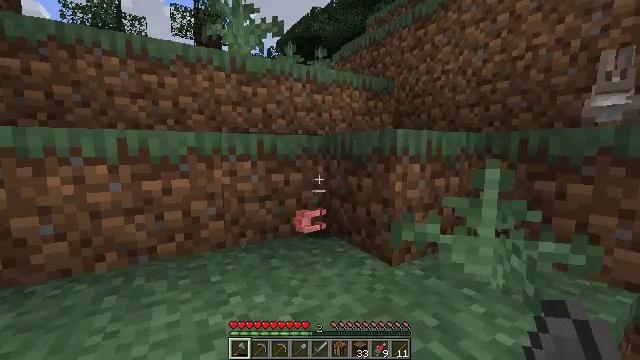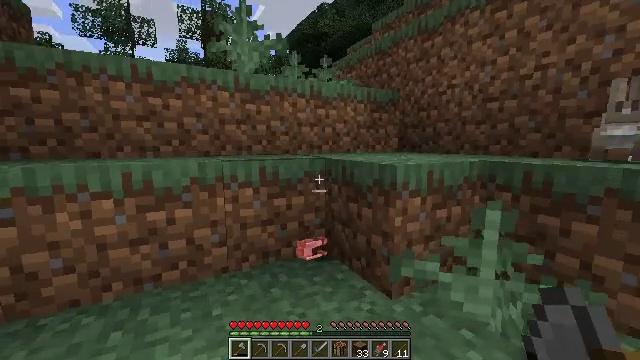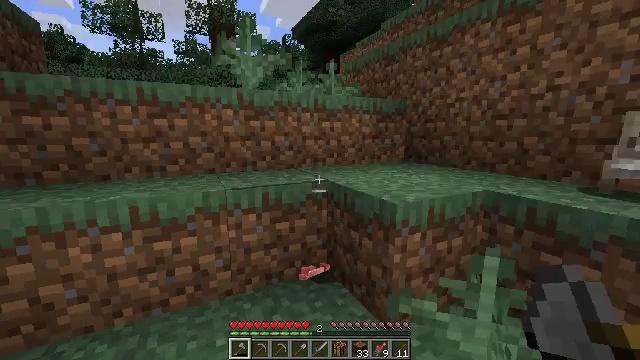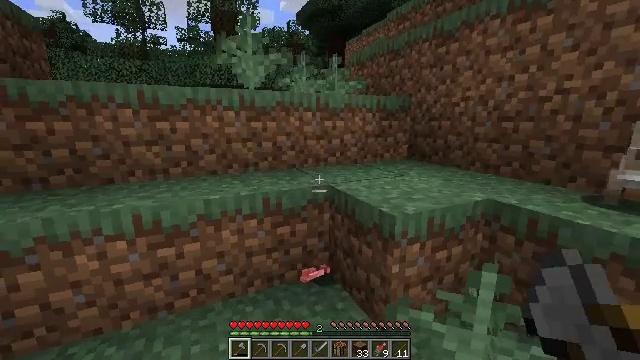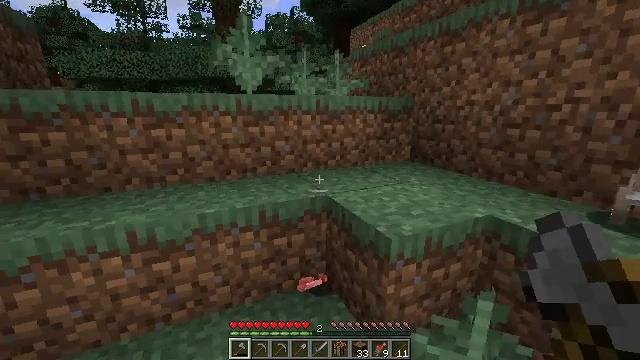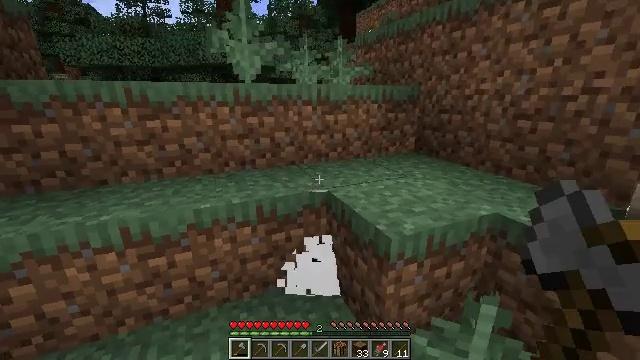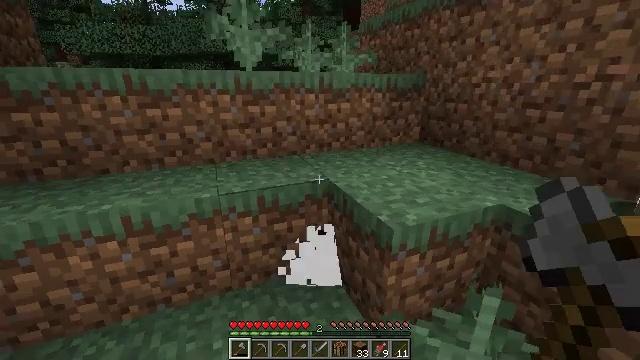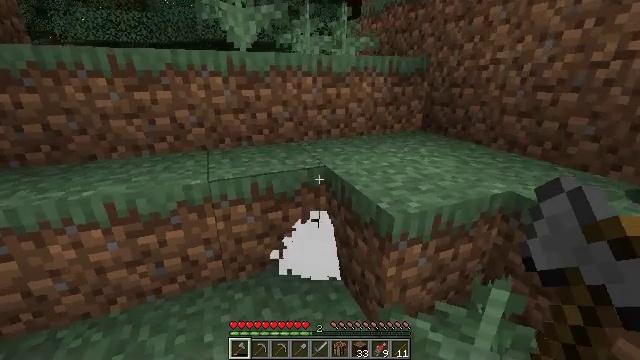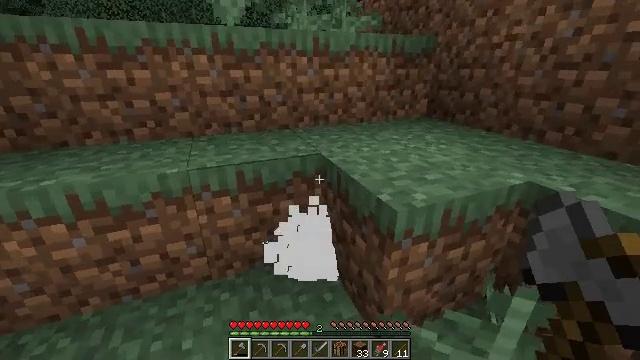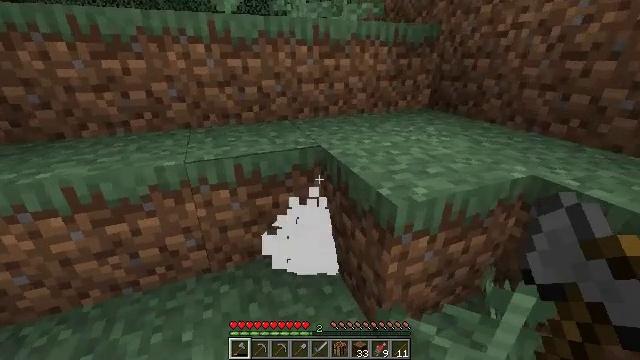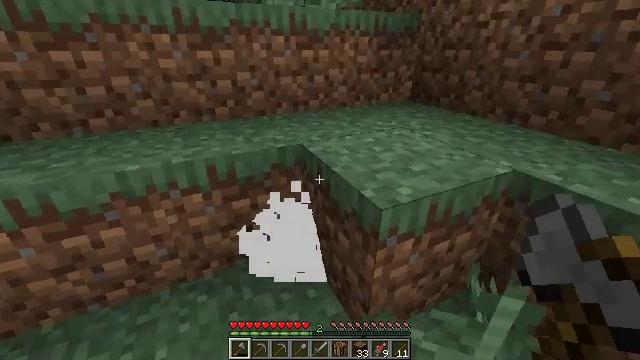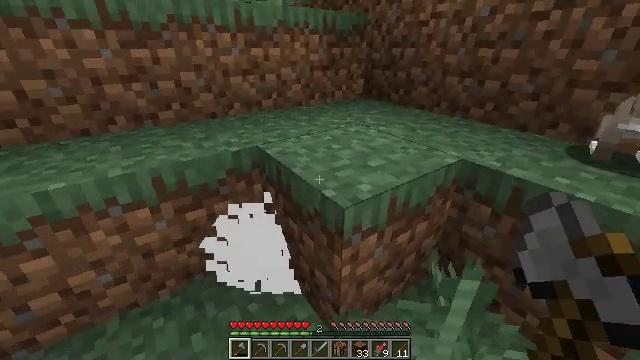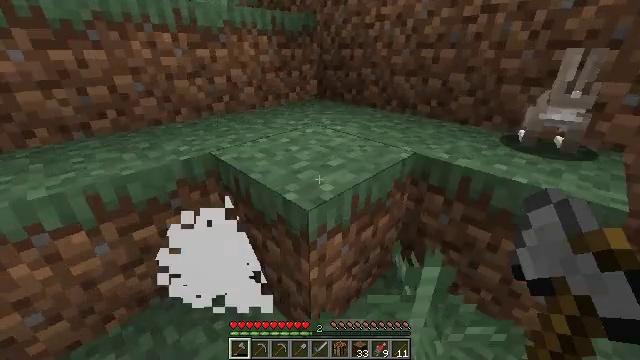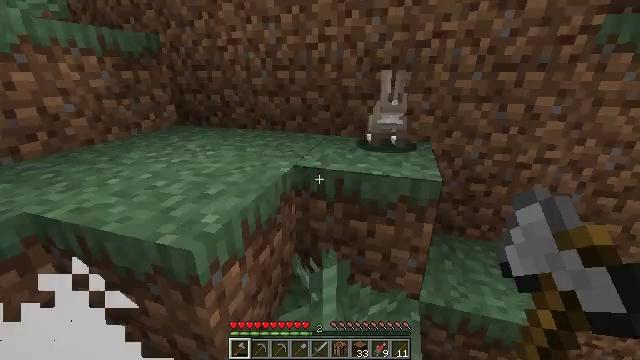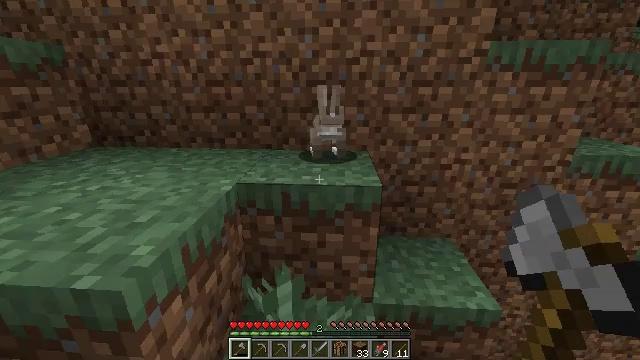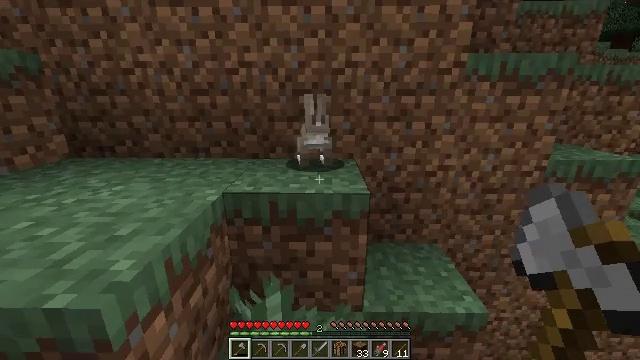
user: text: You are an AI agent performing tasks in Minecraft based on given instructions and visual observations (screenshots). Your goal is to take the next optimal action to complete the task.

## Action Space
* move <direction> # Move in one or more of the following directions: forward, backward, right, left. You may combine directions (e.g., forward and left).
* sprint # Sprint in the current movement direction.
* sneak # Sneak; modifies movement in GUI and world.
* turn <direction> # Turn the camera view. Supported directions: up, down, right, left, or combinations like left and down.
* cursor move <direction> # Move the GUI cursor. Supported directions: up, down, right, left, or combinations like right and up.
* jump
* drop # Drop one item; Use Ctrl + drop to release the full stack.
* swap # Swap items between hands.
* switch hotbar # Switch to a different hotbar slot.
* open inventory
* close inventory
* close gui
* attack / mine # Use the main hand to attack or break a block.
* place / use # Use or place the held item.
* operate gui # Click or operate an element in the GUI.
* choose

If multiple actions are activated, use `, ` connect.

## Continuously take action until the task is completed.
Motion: motion action
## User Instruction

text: Combat the rabbit.
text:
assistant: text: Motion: move forward, turn left and down, jump
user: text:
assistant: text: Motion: move forward, turn left and down, jump
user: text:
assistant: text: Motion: move forward, turn left and down, jump
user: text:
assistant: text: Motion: move forward, turn left and down
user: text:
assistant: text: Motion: move forward, turn left and down
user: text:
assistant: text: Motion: move forward, turn down
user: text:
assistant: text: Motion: move forward, turn down
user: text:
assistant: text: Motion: move forward, turn down
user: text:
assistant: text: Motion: turn down
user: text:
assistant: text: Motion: turn right and down
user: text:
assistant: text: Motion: turn right
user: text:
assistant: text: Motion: turn right
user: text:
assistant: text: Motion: turn right and up
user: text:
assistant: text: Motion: turn right and up
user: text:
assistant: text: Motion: turn right and up
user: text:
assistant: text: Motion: no_op
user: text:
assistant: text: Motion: no_op
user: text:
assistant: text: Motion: turn up
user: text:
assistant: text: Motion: turn up
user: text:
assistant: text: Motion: turn left and up
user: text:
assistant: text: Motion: attack / mine
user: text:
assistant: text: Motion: attack / mine
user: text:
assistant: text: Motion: attack / mine
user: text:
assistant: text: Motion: no_op
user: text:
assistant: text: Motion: no_op
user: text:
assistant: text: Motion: no_op